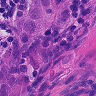
Metastatic tissue present: yes